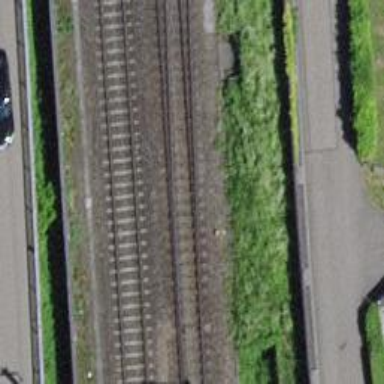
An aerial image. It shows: Single-track electrified railway with contact line.